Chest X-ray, PA view. Patient: 44 years old, sex F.
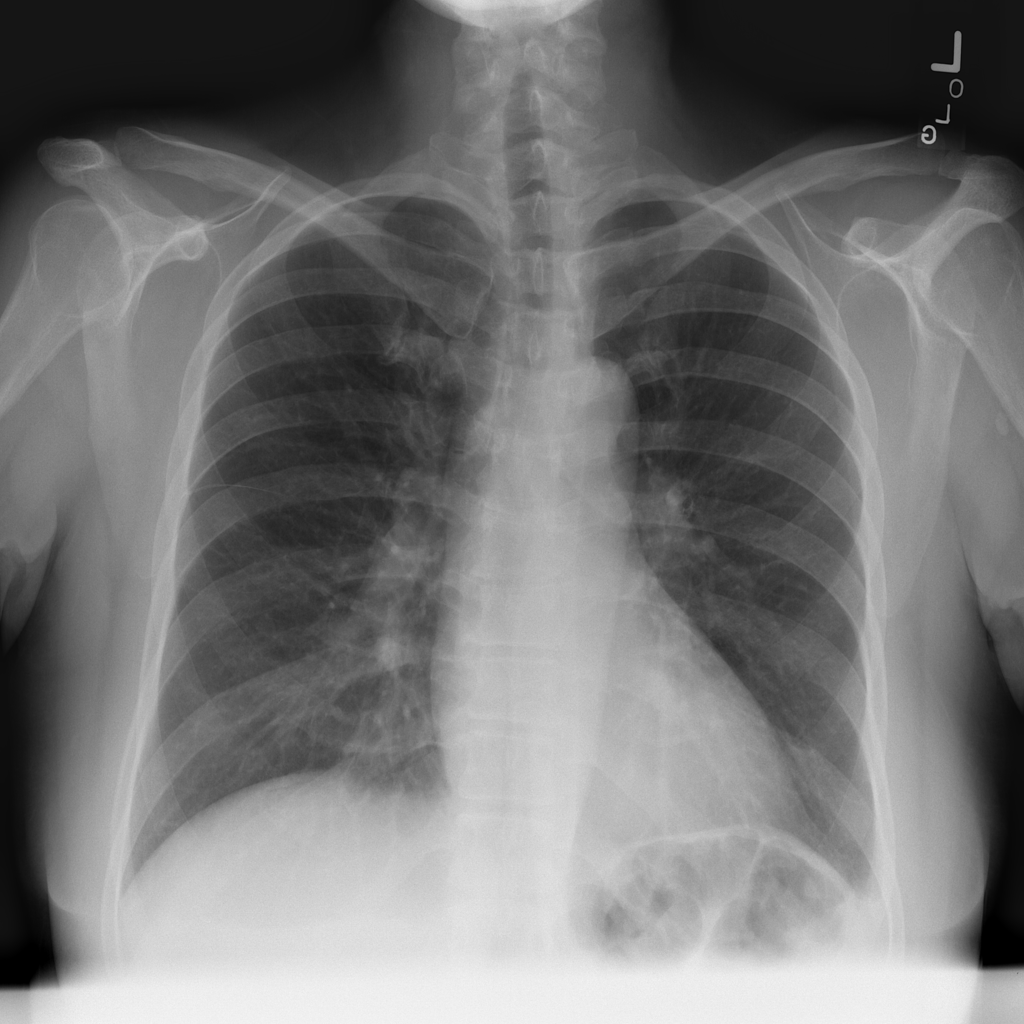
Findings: No Finding